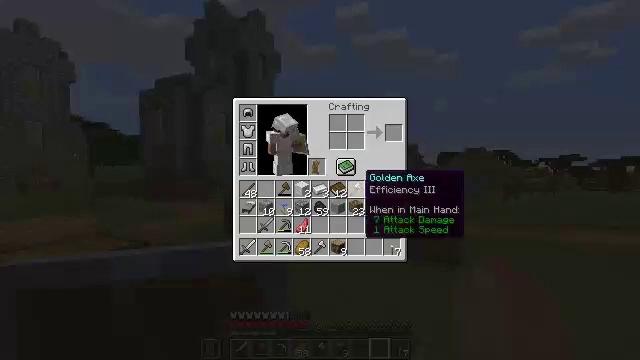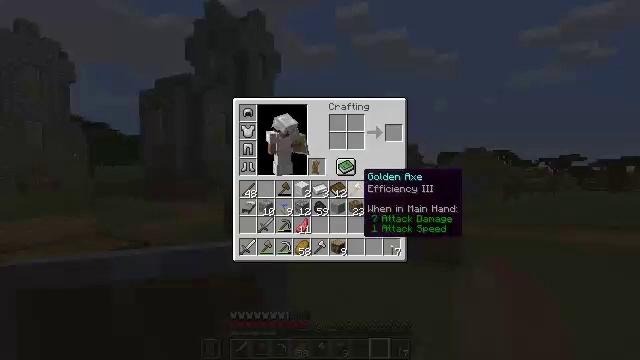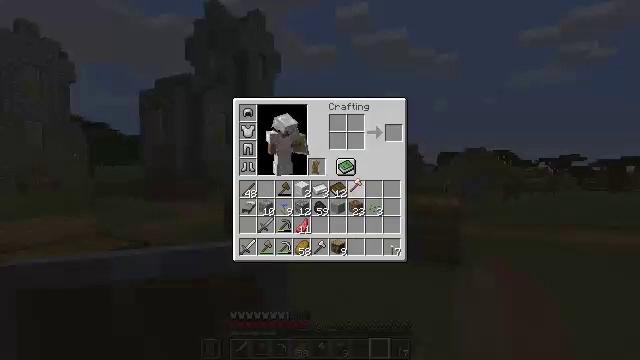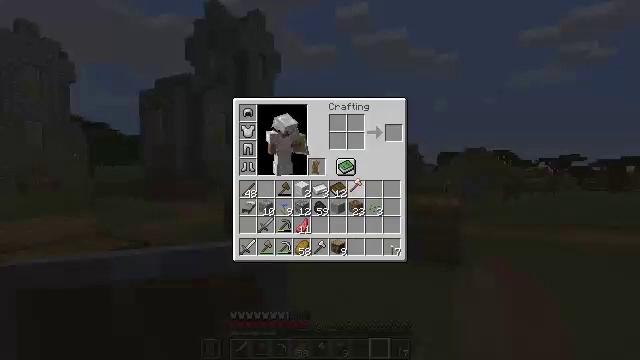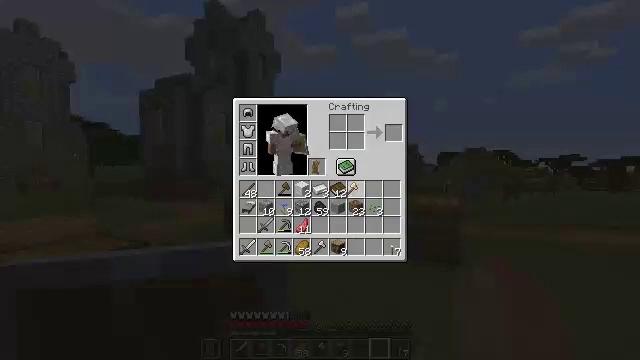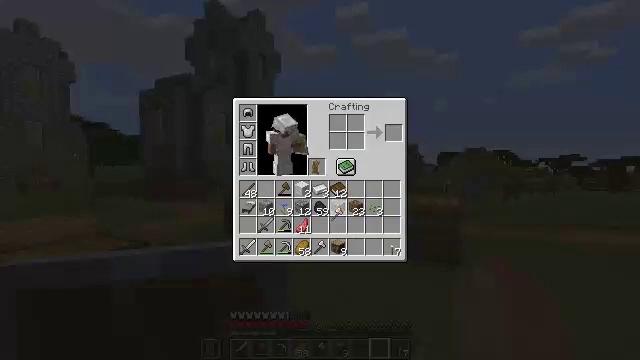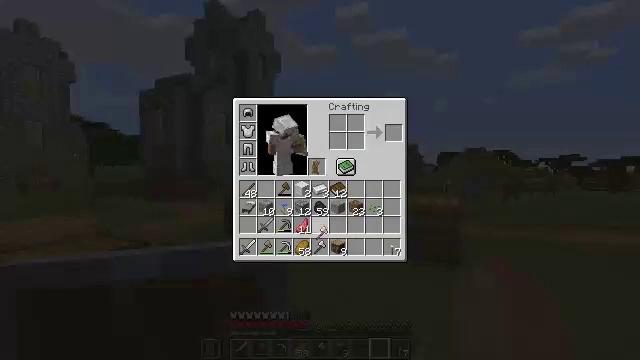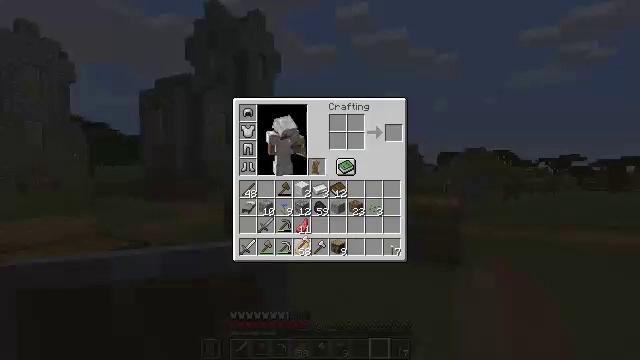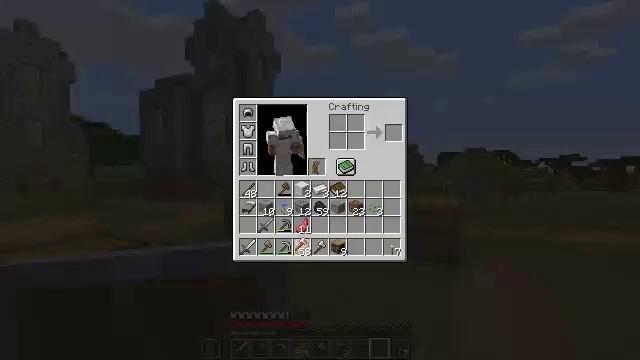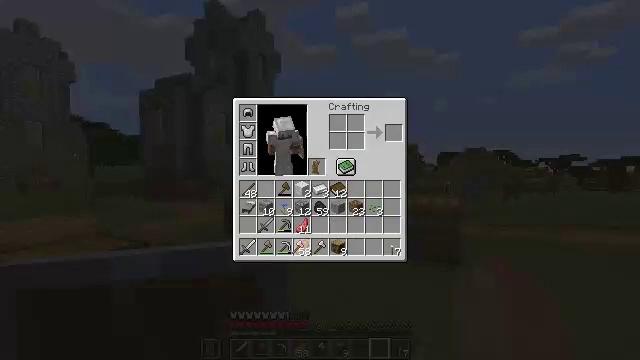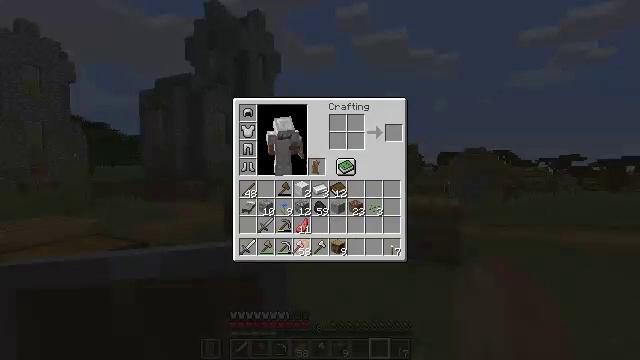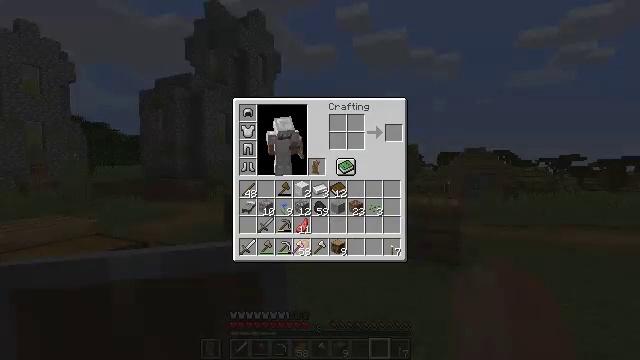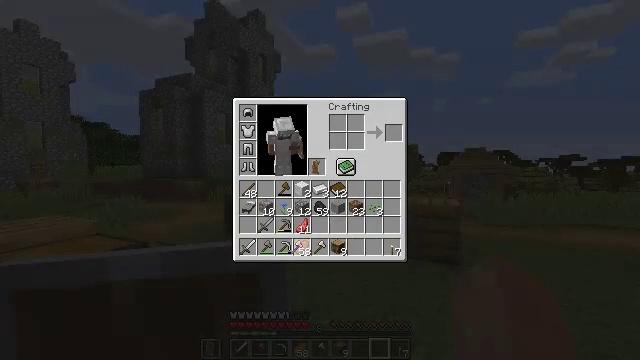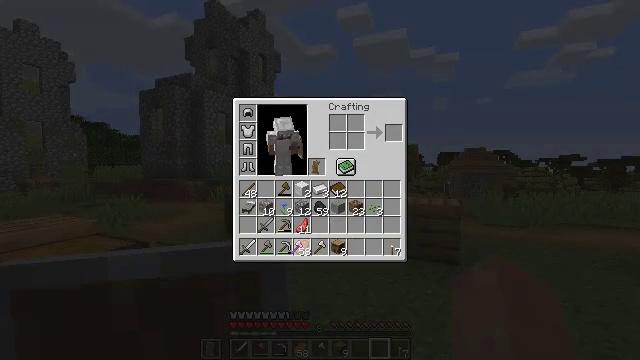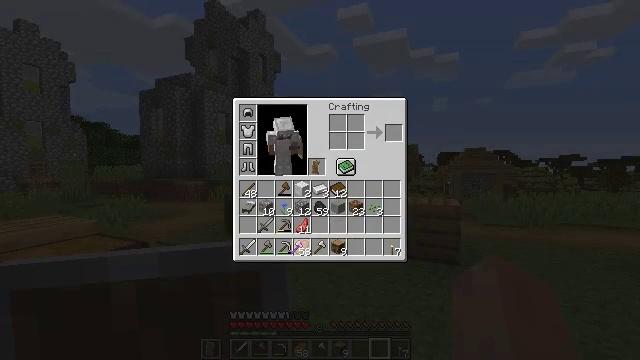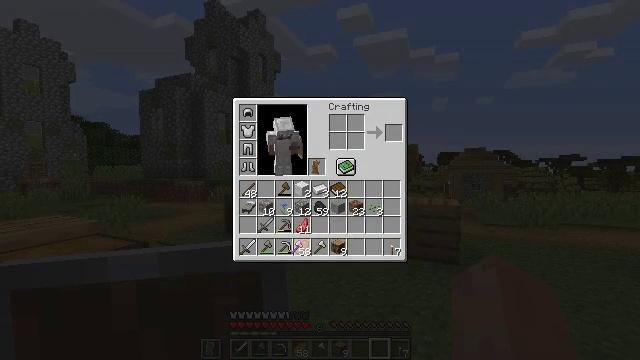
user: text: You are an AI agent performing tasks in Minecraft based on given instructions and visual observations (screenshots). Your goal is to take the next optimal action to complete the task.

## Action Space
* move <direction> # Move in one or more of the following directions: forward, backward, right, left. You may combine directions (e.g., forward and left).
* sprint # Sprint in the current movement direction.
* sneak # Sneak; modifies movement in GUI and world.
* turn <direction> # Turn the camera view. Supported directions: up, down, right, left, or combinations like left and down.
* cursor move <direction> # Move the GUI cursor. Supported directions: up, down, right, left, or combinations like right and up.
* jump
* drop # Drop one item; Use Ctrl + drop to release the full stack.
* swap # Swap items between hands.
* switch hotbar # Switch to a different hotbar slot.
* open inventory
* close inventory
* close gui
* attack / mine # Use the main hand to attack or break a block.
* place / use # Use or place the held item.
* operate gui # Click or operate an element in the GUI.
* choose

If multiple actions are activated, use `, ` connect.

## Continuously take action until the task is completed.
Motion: motion action
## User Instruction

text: Break the tree to get oak logs.
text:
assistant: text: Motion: no_op
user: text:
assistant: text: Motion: operate gui
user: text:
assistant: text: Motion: operate gui
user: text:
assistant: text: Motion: operate gui
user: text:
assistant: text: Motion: cursor move left and down
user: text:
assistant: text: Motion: cursor move left and down
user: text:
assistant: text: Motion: cursor move left and down
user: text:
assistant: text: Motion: no_op
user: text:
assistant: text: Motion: no_op
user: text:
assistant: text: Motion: no_op
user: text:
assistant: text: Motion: no_op
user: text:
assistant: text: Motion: no_op
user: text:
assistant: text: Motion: no_op
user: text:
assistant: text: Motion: no_op
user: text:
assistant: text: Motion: operate gui
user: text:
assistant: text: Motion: operate gui
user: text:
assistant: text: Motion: operate gui
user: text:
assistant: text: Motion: cursor move right and up
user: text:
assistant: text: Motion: cursor move right
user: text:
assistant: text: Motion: no_op
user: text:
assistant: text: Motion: operate gui
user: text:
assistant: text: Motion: operate gui
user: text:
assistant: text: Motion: operate gui
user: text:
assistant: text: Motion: no_op
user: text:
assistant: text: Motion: no_op
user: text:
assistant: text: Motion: no_op
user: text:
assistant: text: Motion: no_op
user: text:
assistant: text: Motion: no_op
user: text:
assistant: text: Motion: no_op
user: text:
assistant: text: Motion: no_op